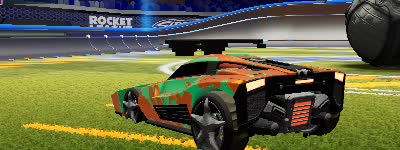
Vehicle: breakout